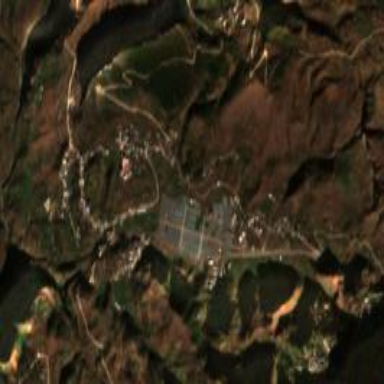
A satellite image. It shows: Ethnic township within town.